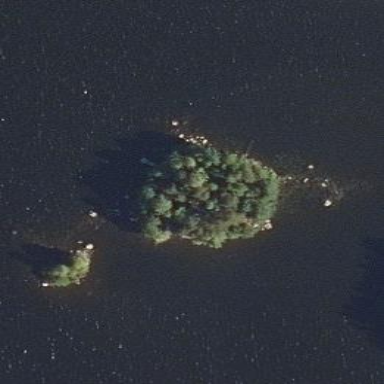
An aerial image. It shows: Islet surrounded by woodland.